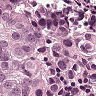
Metastatic tissue present: yes